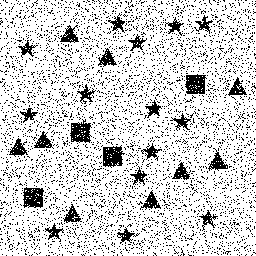
Squares: 4
Triangles: 9
Stars: 14
Total shapes: 27